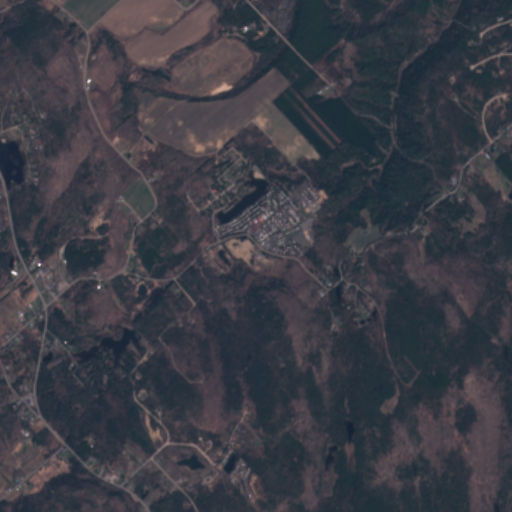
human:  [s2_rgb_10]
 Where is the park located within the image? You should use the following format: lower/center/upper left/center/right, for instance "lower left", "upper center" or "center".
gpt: The park is located in the center of the image.
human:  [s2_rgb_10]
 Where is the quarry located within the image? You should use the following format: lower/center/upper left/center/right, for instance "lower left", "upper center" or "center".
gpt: The quarry is located in the lower left of the image.
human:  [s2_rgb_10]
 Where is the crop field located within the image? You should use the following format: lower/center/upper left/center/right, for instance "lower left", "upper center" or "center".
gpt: There is no crop field in the image.